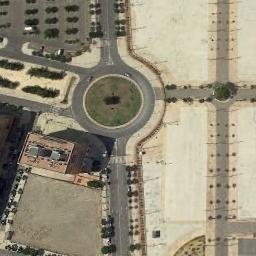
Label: roundabout